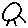
Label: sun